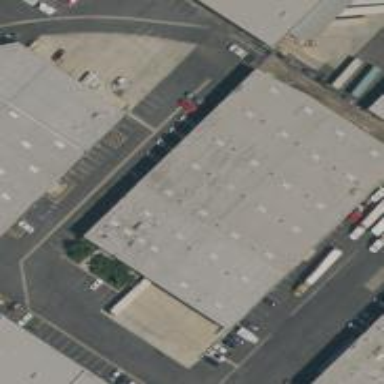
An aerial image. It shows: Warehouse building.